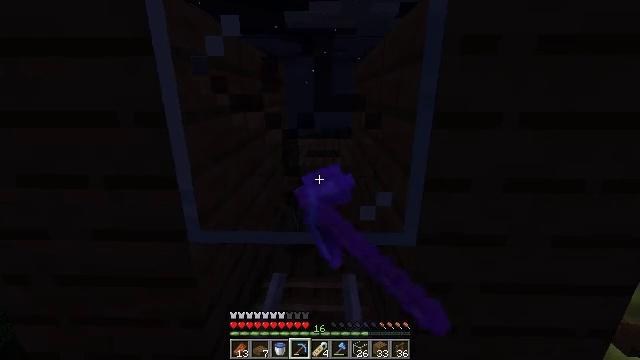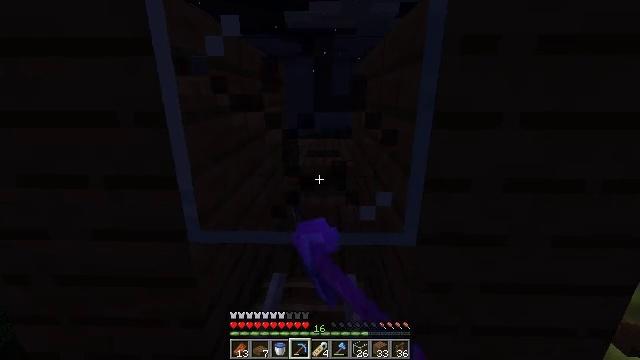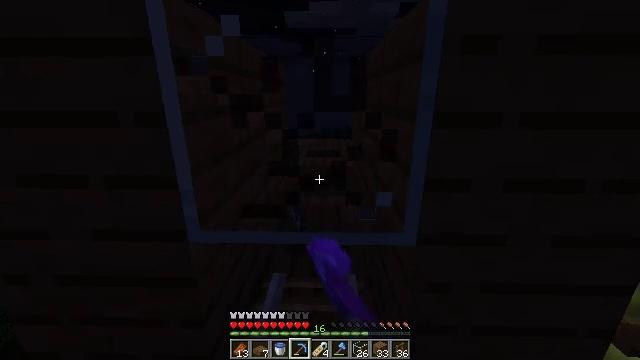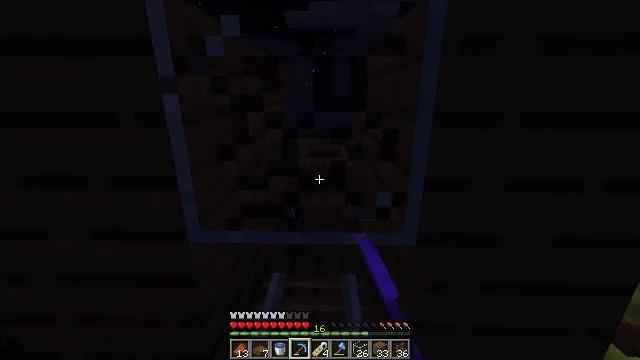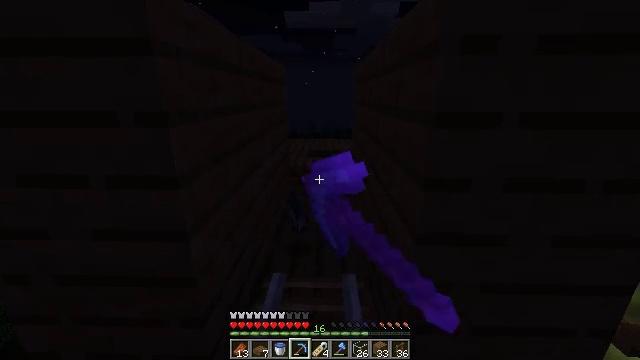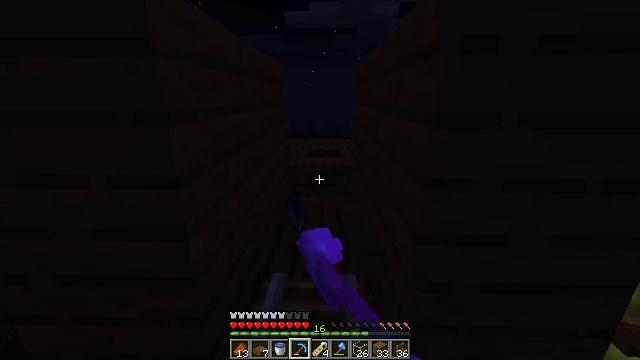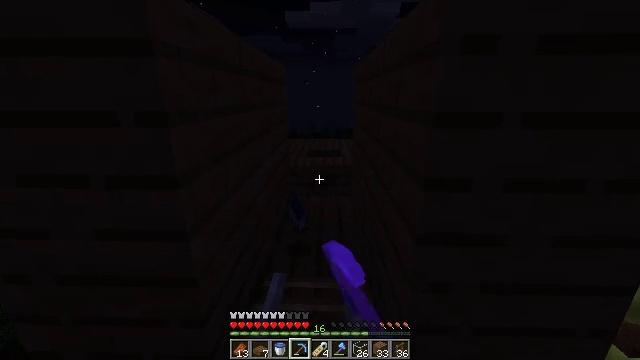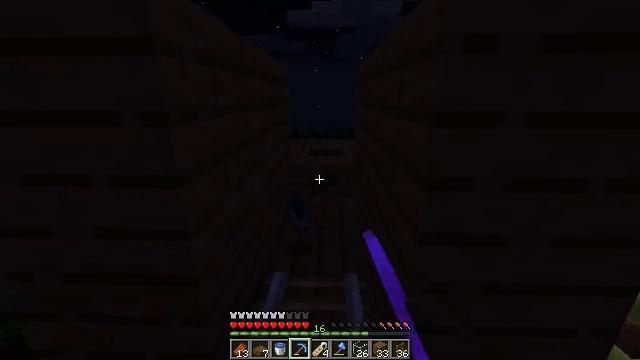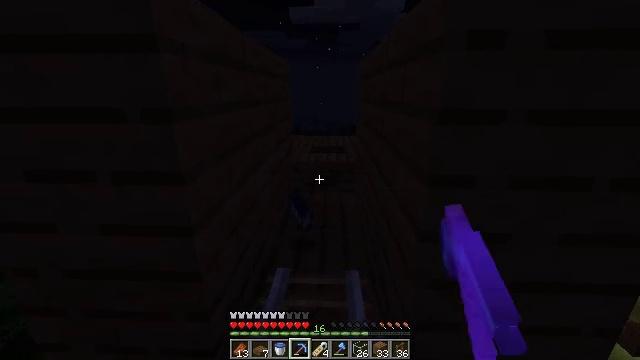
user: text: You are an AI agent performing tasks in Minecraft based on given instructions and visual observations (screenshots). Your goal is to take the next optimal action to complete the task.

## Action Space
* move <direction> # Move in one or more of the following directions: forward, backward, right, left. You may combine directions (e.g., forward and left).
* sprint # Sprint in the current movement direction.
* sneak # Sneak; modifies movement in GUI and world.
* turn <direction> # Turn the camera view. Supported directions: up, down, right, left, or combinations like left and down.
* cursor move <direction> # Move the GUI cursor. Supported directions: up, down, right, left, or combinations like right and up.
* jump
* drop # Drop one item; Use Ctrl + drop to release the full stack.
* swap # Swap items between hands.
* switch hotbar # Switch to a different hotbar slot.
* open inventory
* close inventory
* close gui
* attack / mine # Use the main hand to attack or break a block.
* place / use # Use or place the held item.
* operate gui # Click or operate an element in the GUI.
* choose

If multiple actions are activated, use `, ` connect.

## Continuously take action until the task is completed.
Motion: motion action
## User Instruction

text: Destroy the glass.
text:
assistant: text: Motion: attack / mine
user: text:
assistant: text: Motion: attack / mine
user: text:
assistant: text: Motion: attack / mine
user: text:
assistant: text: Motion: attack / mine
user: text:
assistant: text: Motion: attack / mine
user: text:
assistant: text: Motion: attack / mine
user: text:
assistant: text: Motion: attack / mine
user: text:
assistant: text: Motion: attack / mine
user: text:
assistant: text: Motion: attack / mine